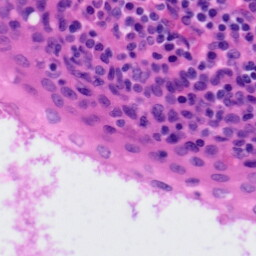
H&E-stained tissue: Tonsil